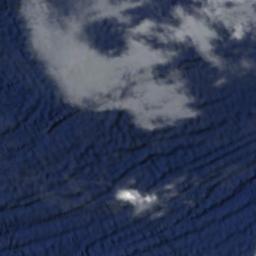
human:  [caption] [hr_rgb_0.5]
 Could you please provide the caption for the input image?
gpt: The white cloud is above blue sea .

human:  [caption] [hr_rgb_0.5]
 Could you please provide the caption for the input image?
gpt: White clouds on blue sea .

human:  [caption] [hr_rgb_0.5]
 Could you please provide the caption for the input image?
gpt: The stratus clouds are located above the surface of the sea .

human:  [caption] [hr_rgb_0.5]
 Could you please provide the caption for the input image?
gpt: There was a little white cloud floating above the hill .

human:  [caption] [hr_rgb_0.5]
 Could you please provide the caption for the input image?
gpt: There are some gray clouds over a blue sea .